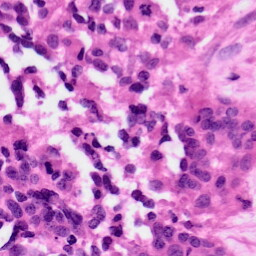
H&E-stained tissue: Ovarian